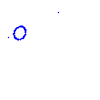
Particle: kaon